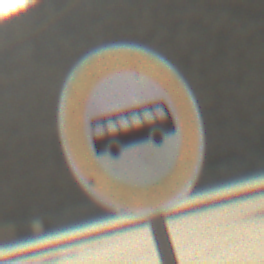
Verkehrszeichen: VerbotKraftomnibusse
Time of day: MorningAfternoon
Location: Outdoor (Suburban)
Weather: Clear
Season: NotSpecified
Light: Natural